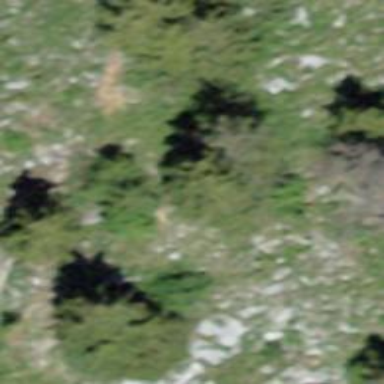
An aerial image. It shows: Forest area.